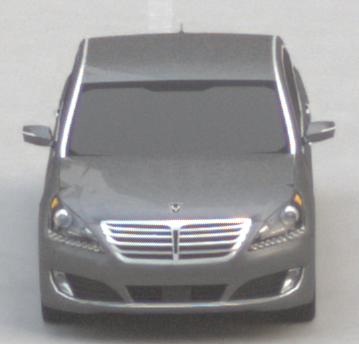
Make: Hyundai
Model: Equus
Detailed model: Gen. 2 VI
Model produced from: 2009
Model produced until: 2016
Doors: 4
Color: gray
Road condition: dry road
Daytime: morning or afternoon
Contrast: low contrast